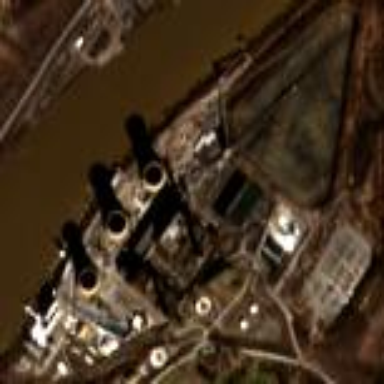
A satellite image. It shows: Industrial area with coal-powered plant.